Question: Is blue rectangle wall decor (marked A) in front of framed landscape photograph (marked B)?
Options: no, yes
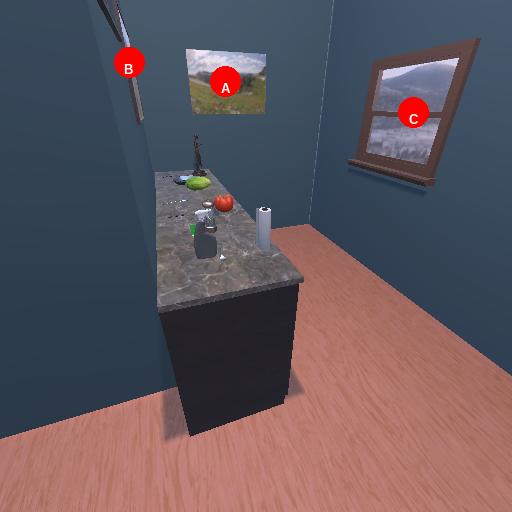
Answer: no